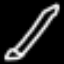
Label: pencil